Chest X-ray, PA view. Patient: 65 years old, sex F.
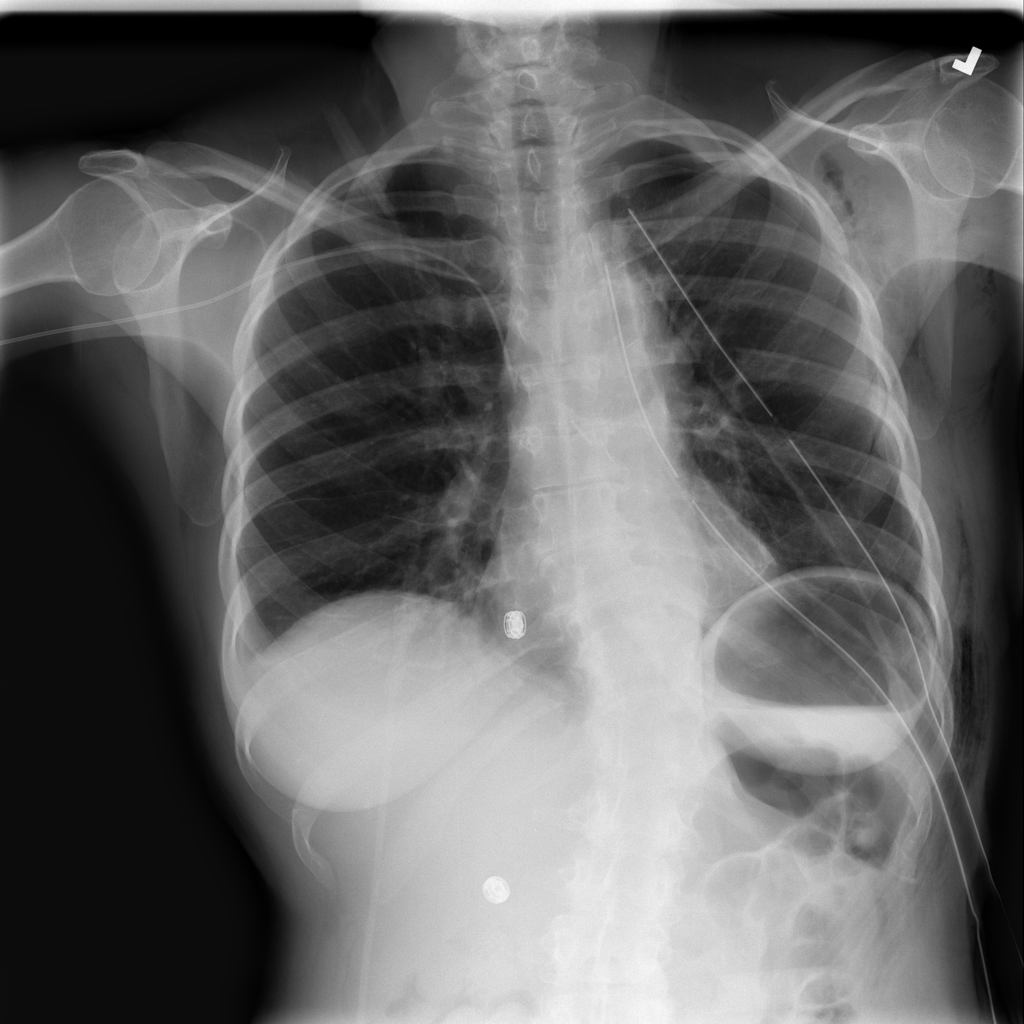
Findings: Effusion, Pneumothorax